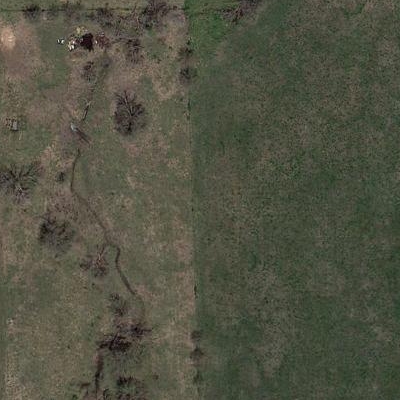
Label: Grass